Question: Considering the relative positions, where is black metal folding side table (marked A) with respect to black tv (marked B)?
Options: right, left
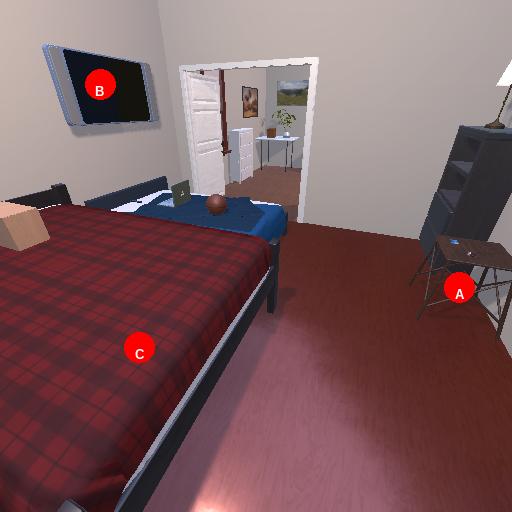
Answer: right